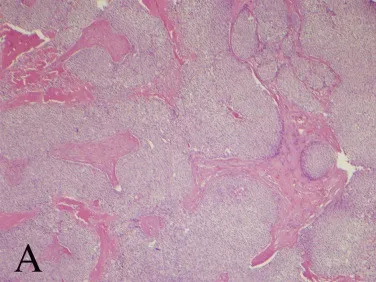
Histopathological analysis of the resected pineal lesion. (A) Hematoxylin and eosin (H&E) stain with nested architecture and sheets of cells (original magnification, 40x).
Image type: pathology (h&e)